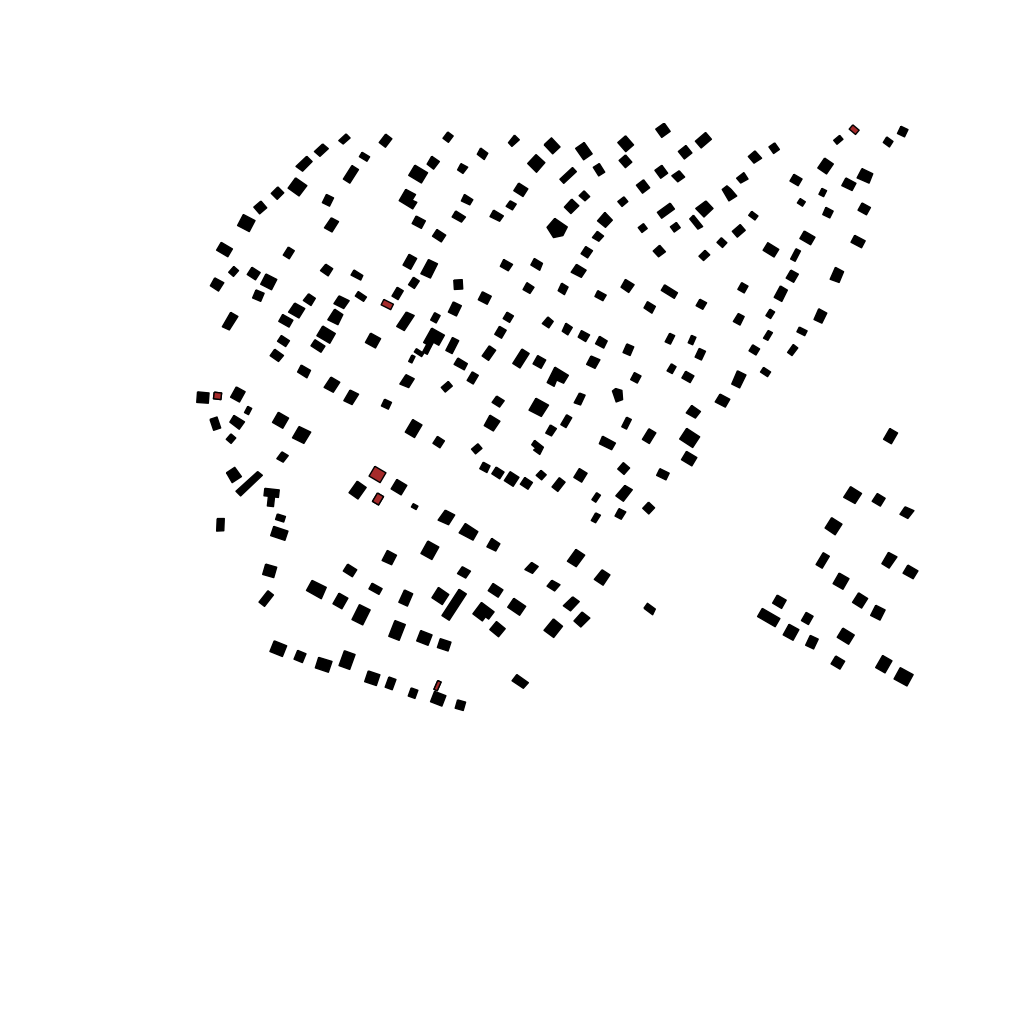
Tags: overhead vector_map, agriculture, recreation, residential, individual_rise, low_rise, density_1, Building, Facility, 1.0 km²